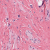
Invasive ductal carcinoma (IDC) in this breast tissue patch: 0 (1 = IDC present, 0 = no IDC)